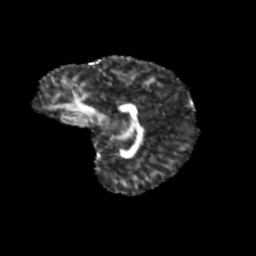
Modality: FA
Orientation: sagittal
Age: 11
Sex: female
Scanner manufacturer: siemens
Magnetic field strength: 3 T
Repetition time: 3.8 s
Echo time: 0.07 s